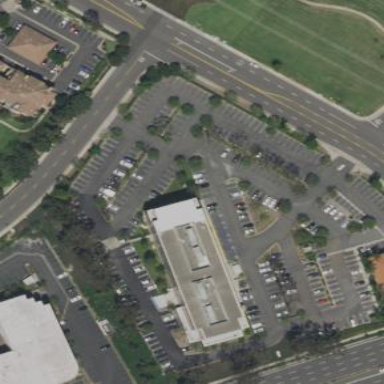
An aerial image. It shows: Commercial building.